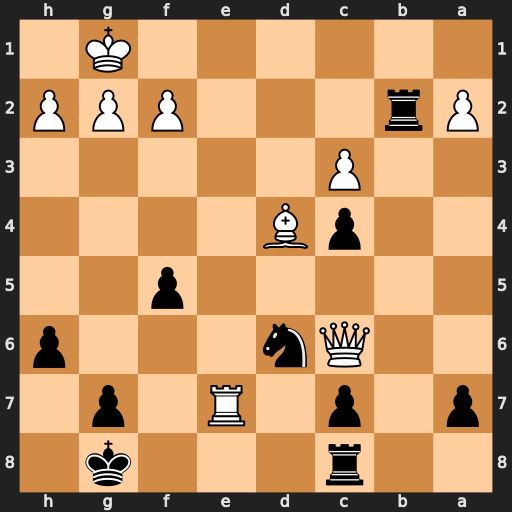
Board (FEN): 2r3k1/p1p1R1p1/2Qn3p/5p2/2pB4/2P5/Pr3PPP/6K1
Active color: b
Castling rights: -
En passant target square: -
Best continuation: Rb1+ Re1 Rxe1#